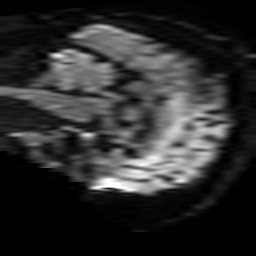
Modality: TRACE
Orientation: sagittal
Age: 19
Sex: male
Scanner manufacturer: philips
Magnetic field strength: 3 T
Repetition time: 3.933 s
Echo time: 0.06073 s